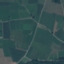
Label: Pasture